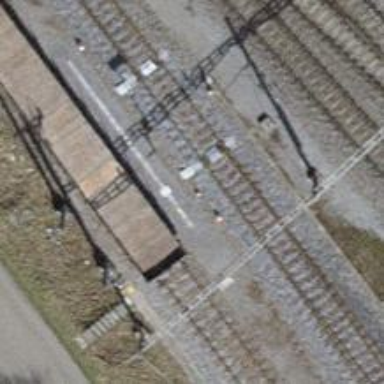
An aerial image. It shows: Railway switch.